Interaction volume radius: 5 \u00c5
Interaction volume height: 45 \u00c5
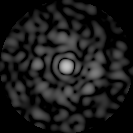
Disorder parameter: 0.8298